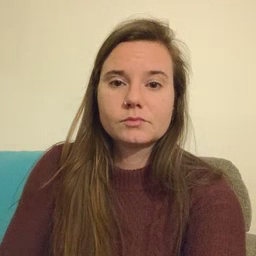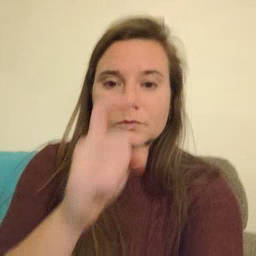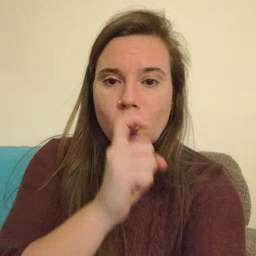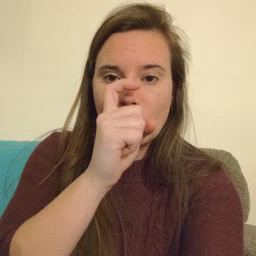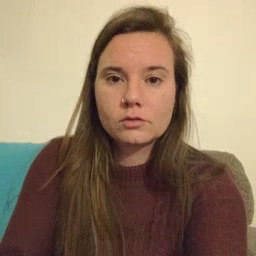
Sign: doll